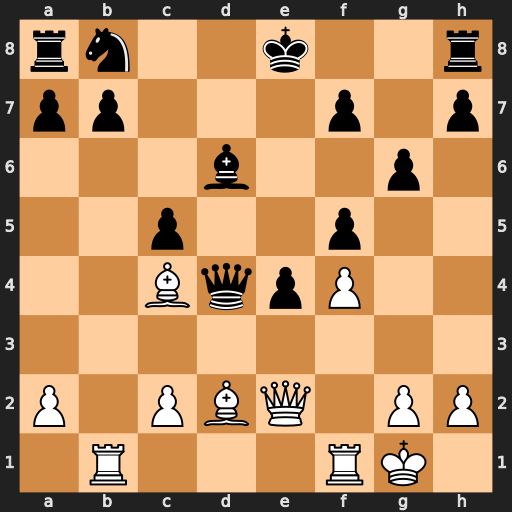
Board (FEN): rn2k2r/pp3p1p/3b2p1/2p2p2/2BqpP2/8/P1PBQ1PP/1R3RK1
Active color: w
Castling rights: kq
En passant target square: -
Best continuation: Be3 Qf6 Rxb7 O-O Bd5 Nc6 Bxc6